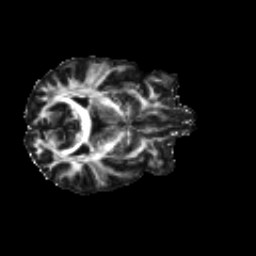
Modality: FA
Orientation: axial
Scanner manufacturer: siemens
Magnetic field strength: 3 T
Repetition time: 4.16 s
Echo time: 0.0806 s